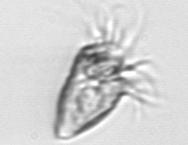
Label: Strombidium_morphotype1